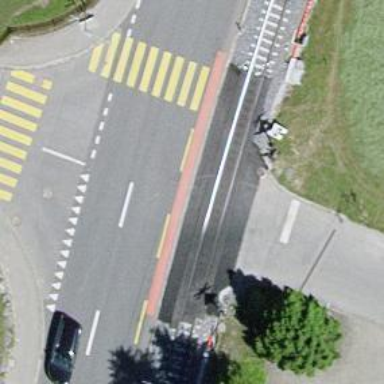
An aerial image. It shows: Full barrier level crossing on railway.